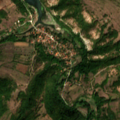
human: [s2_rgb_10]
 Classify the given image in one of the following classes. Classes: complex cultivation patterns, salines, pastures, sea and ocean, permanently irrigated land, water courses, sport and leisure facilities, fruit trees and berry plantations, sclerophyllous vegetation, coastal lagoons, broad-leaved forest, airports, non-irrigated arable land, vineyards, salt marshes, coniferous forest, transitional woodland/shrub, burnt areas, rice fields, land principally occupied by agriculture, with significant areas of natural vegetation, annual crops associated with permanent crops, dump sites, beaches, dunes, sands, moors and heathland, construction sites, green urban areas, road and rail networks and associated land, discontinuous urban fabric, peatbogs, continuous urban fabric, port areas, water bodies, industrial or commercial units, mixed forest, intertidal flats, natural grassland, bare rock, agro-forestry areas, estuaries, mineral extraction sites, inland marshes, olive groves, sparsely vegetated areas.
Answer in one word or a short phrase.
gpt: complex cultivation patterns, broad-leaved forest, transitional woodland/shrub, water bodies